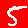
Digit: 5